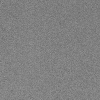
Atmospheric dust classification: dusty